Question: In my app you can tap a 'UIButton' and a popover pops up and shows the Photo Library of the user.
I am using this code to make that happen:
'''
let picker = UIImagePickerController()
picker.allowsEditing = false
picker.sourceType = .PhotoLibrary
picker.modalPresentationStyle = .Popover
self.presentViewController(picker, animated: true, completion: nil)
picker.popoverPresentationController?.sourceRect = CGRectMake(600,180,0,0)
picker.popoverPresentationController?.sourceView = self.view
'''
The code above works fine and does shows the popover to the user. However, .
I tried hiding the status bar in many ways:
'''
UIApplication.sharedApplication().statusBarHidden = true
'''
I made sure this 'String' in the info.plist file was set to 'NO': 'View controller-based status bar appearance'.
I also have this code in my class:
'''
override func prefersStatusBarHidden() -> Bool {
return true
}
'''
The 'UIViewController' Attributes Inspector looks like this:

Unluckily, the popover still shows the status bar. Why? How can I fix that?
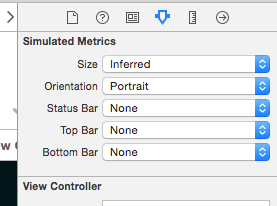
Answer: The ImagePickerController is very keen on displaying a status bar, regardless of your app settings. I have managed to surpress it by subclassing ImagePickerController and overriding 'viewWillAppear' and 'prefersStatusBarHidden':
'''
override func viewWillAppear(animated: Bool) {
super.viewWillAppear(animated)
self.setNeedsStatusBarAppearanceUpdate()
}
override func prefersStatusBarHidden() -> Bool {
return true
}
'''
This solution is fine if your imagePicker 'sourceType' is '.SavedPhotosAlbum' but doesn't work so well if 'sourceType' is '.PhotoLibrary'. The latter source type presents you with navigation options within the imagePickerController. While the first screen's status bar is under your control, you lose that control as soon as you navigate to or . The status bar reappears and - worse - animation transitions between the viewControllers are really messed up. You can get more control over the process by intercepting UINavigationController delegate methods (UIImagePickerController is a subclass of UINavigationController), but I have only succeeded well with 'soureType = .SavedPhotosAlbum'
you may also have to include this:
'''
override func childViewControllerForStatusBarHidden() -> UIViewController? {
return nil;
}
'''
for completely mysterious reasons!
Putting it all together...
'''
class MyImagePickerController: UIImagePickerController {
override func viewWillAppear(animated: Bool) {
super.viewWillAppear(animated)
self.setNeedsStatusBarAppearanceUpdate()
}
override func prefersStatusBarHidden() -> Bool {
return true
}
override func childViewControllerForStatusBarHidden() -> UIViewController? {
return nil;
}
}
'''
Then you change this line:
'''
let picker = UIImagePickerController()
'''
to:
'''
let picker = MyImagePickerController()
'''